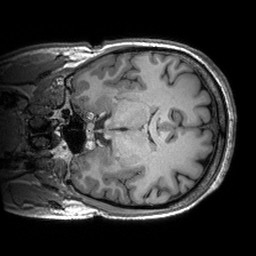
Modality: T1w
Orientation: coronal
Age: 28
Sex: male
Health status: healthy
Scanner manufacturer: siemens
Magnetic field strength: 3 T
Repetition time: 2.53 s
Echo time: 0.00288 s